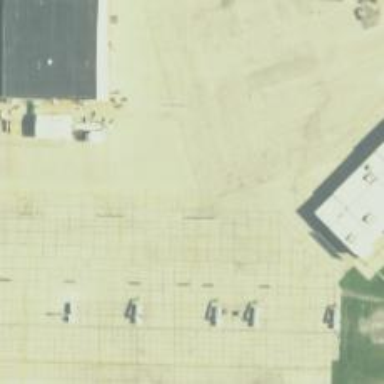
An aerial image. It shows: Image of taxiway at airport.